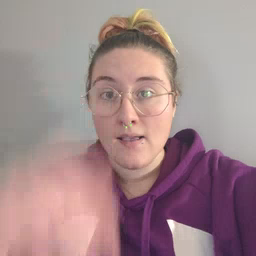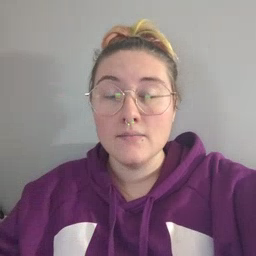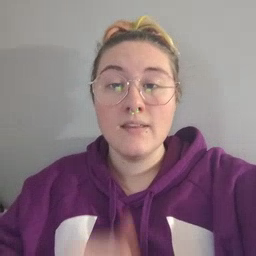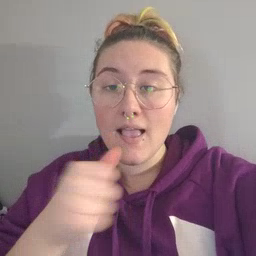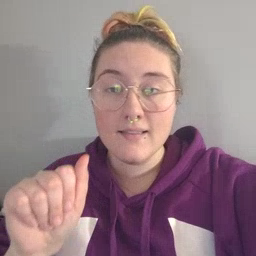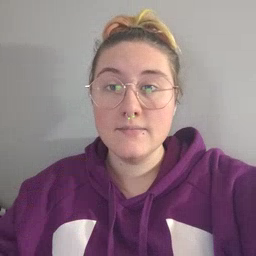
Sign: any